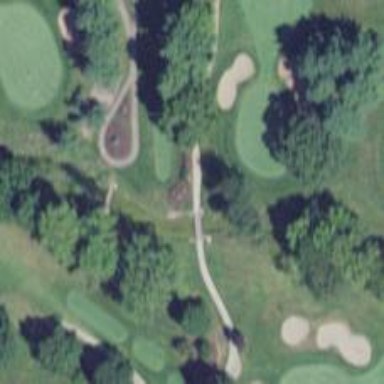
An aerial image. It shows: Path for both roads and golfers.